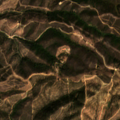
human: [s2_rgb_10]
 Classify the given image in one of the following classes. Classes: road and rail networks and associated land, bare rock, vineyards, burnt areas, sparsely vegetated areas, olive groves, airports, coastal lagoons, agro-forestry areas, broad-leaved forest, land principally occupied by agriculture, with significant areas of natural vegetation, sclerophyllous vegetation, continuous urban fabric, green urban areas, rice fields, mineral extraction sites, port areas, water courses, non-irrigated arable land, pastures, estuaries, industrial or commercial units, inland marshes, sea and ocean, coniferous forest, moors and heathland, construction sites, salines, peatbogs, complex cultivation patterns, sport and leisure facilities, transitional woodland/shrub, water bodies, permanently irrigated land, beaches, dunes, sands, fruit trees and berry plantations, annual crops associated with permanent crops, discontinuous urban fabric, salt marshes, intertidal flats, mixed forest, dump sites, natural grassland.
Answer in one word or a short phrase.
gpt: sclerophyllous vegetation, transitional woodland/shrub